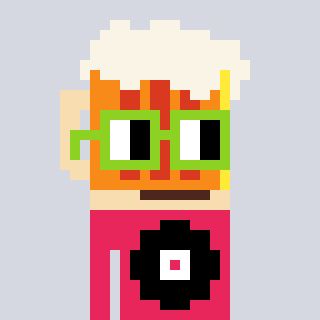
a pixel art character with square light green glasses, a beer-shaped head and a redpinkish-colored body on a cool background